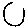
Label: moon